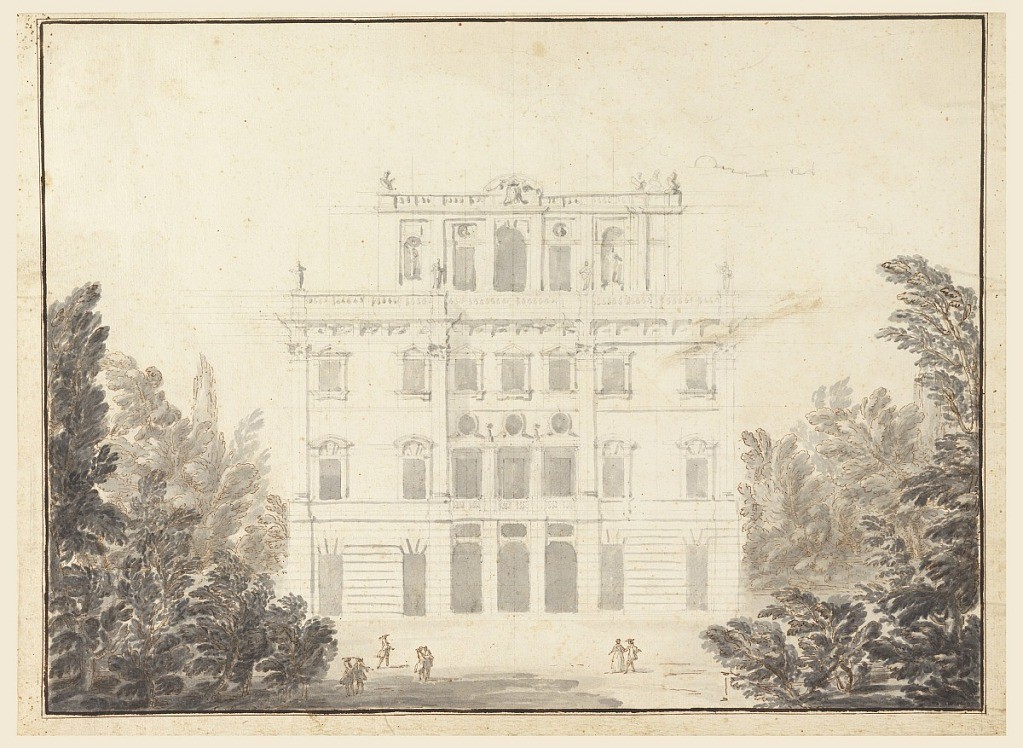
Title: Design for a Casino in a Park
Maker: Carlo Marchionni, Italian, 1702–1786
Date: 1728–84
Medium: Brush and gray watercolor, pen and sepia ink on laid paper
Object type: Drawing
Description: Horizontal rectangle. Three-story building with what seems to be a loggia on the top. Some groups of figures throughout grounds. Trees at left and right. Above at right, a sketch for the profile of the outer sides of the loggia.